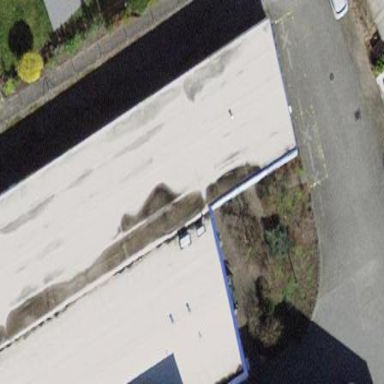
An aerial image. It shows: Flat-roofed building.